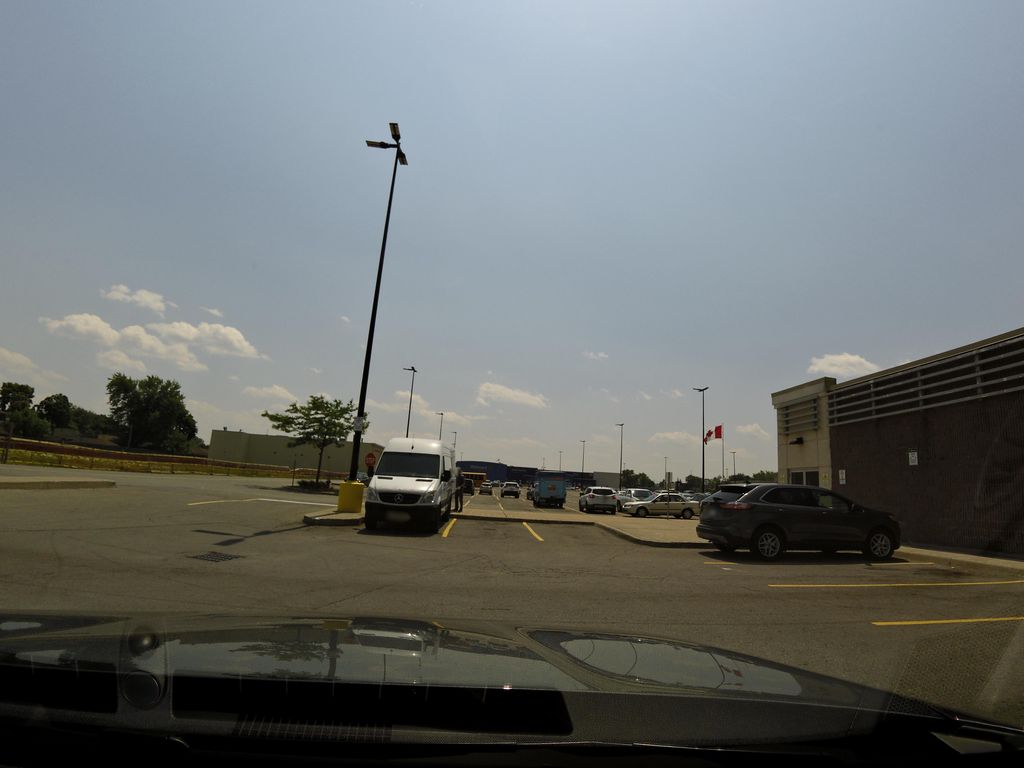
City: hamilton